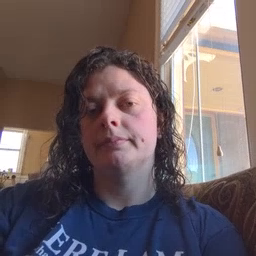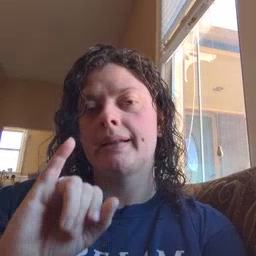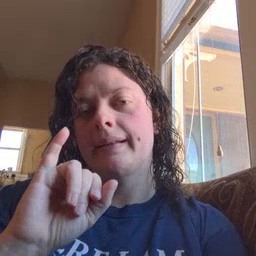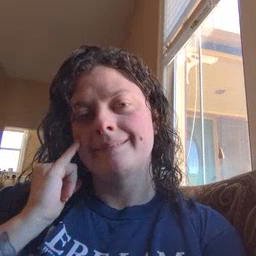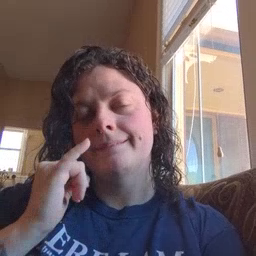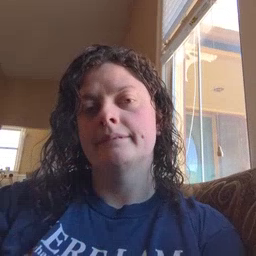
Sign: if